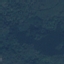
Land use / land cover class: Forest